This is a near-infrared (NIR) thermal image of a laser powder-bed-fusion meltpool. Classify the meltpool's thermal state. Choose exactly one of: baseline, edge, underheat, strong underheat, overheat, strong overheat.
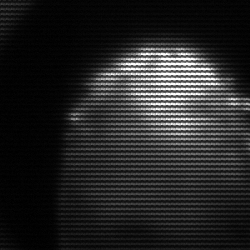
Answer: edge